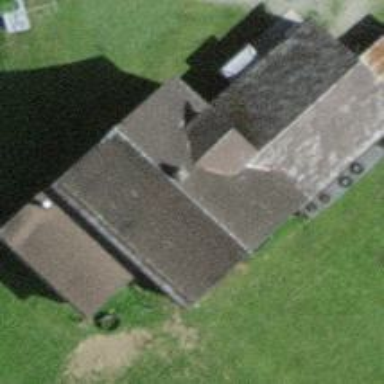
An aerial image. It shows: Gabled roof farm building.